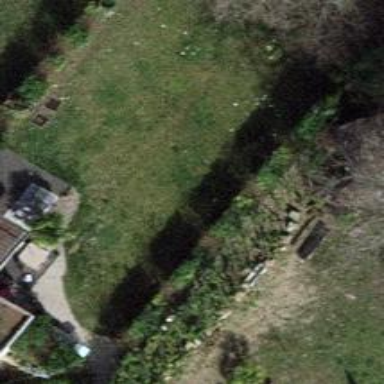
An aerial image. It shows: Garden enclosed by fence.